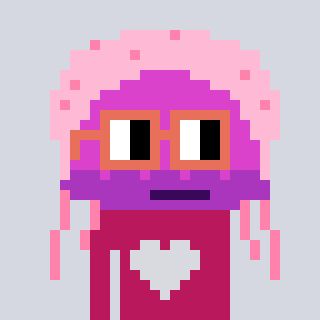
a pixel art character with square orange glasses, a jellyfish-shaped head and a darkpink-colored body on a cool background